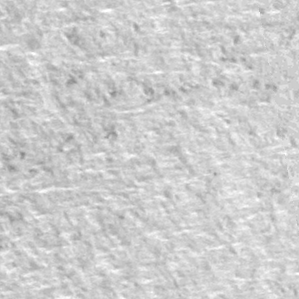
Label: frost